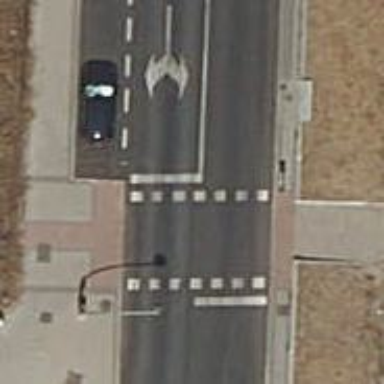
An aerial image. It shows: Road crossing with traffic signals.